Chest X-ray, PA view. Patient: 31 years old, sex F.
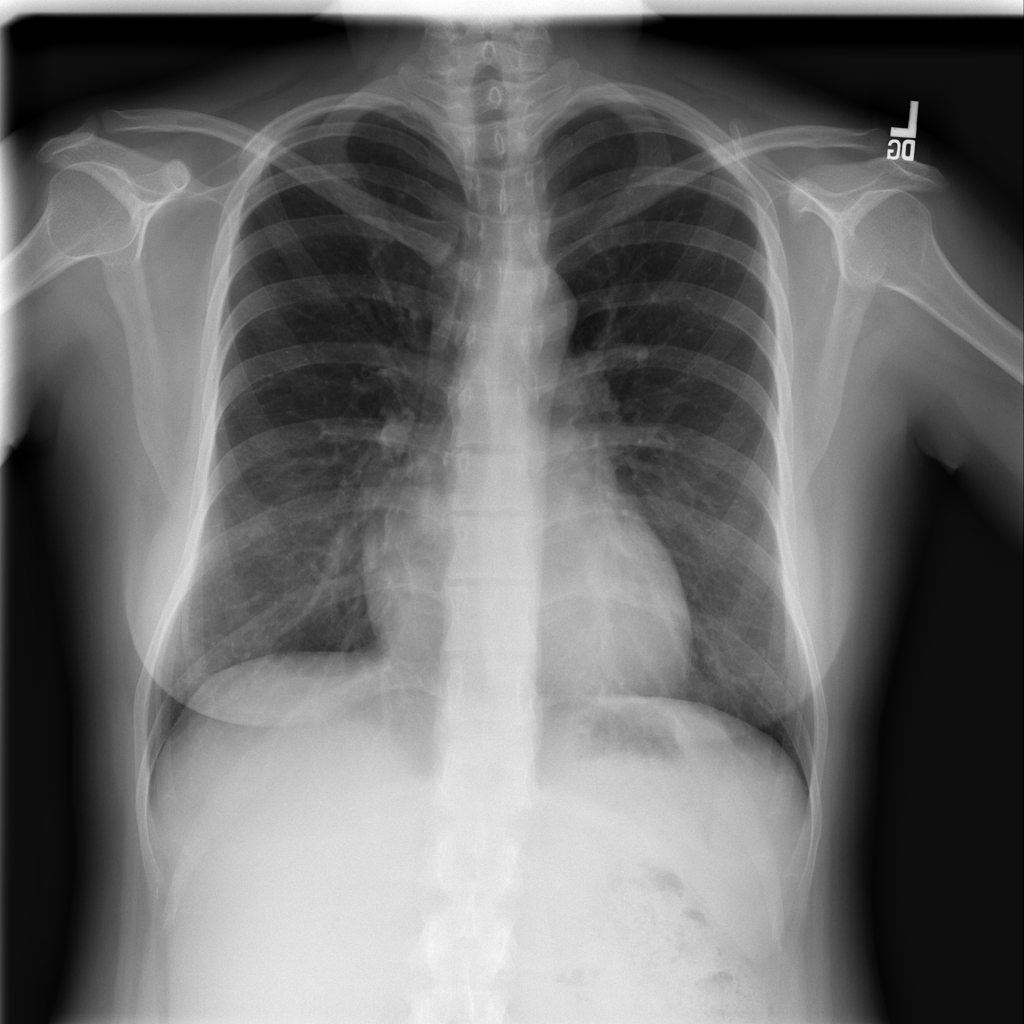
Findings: No Finding